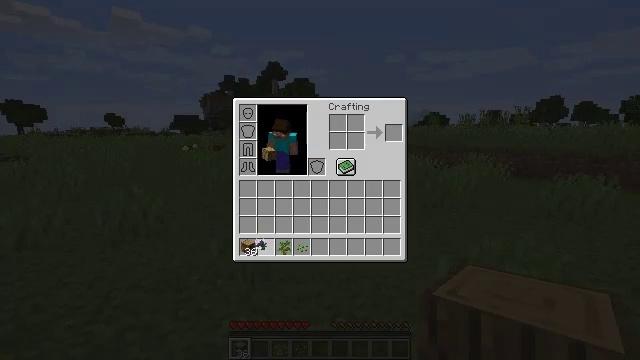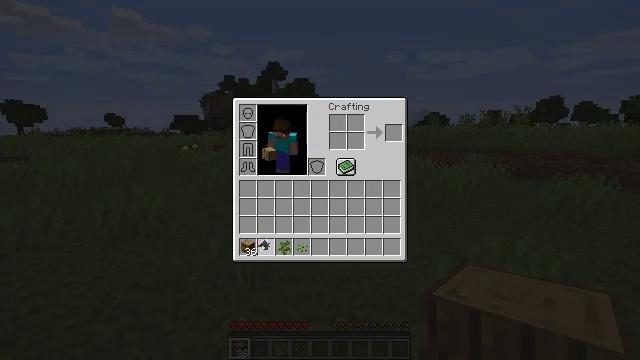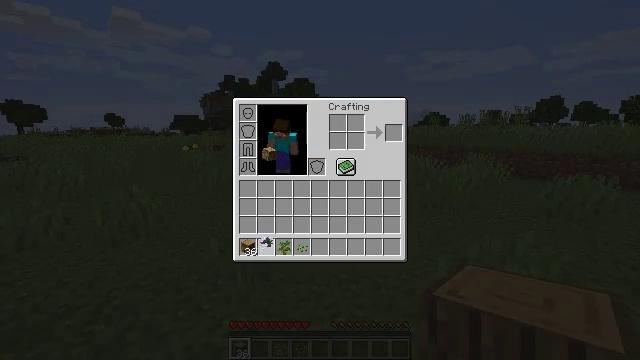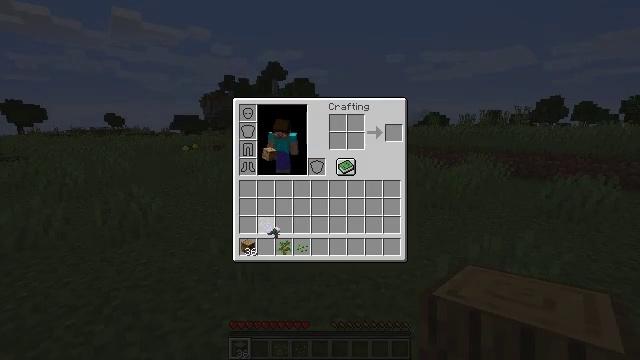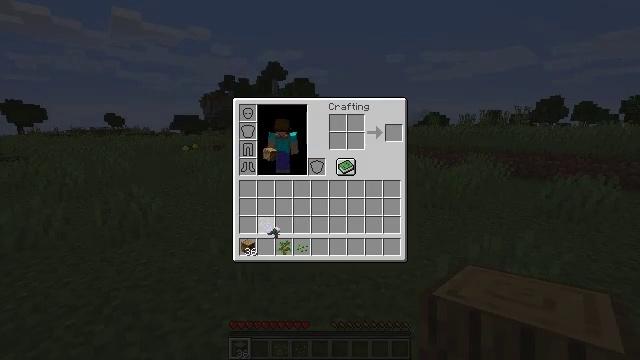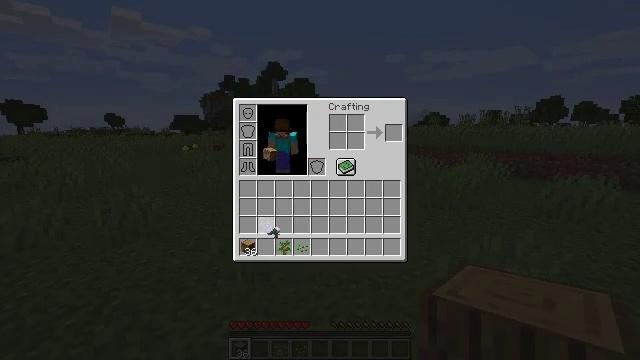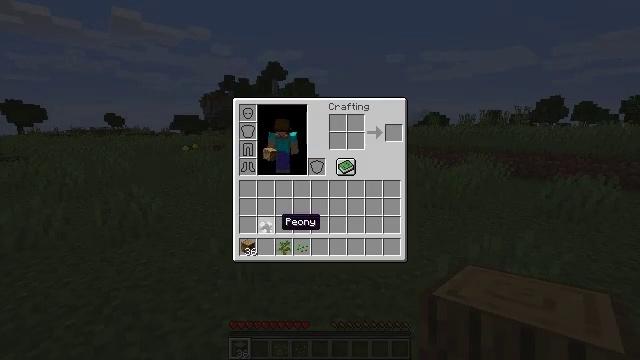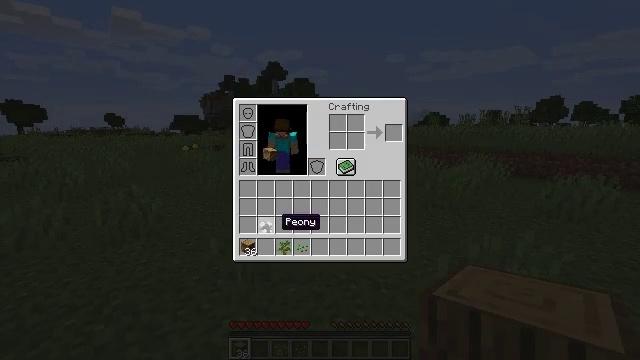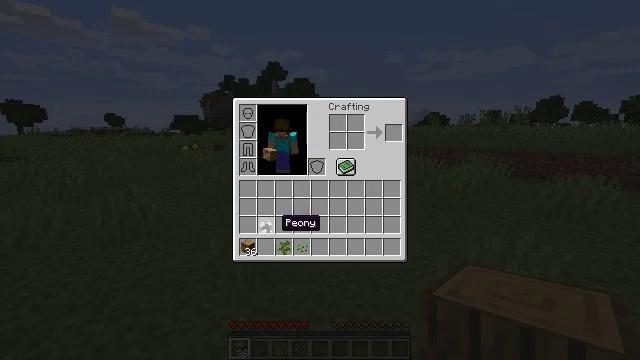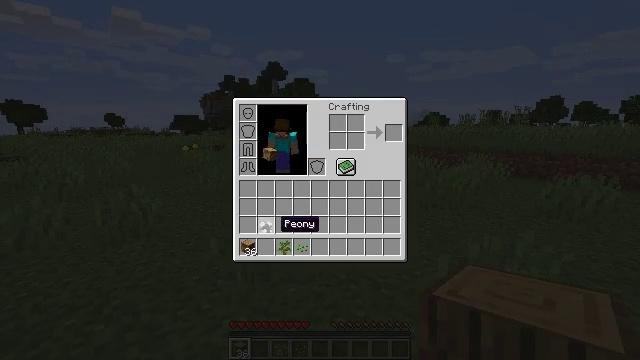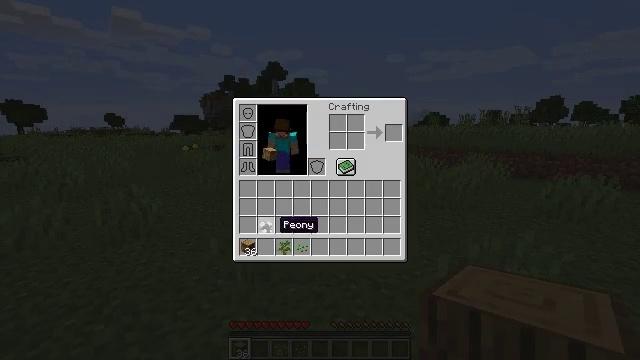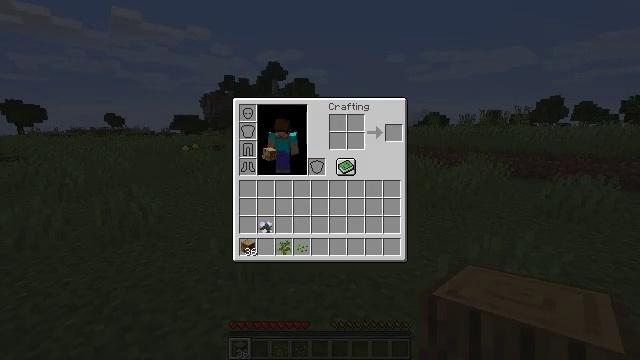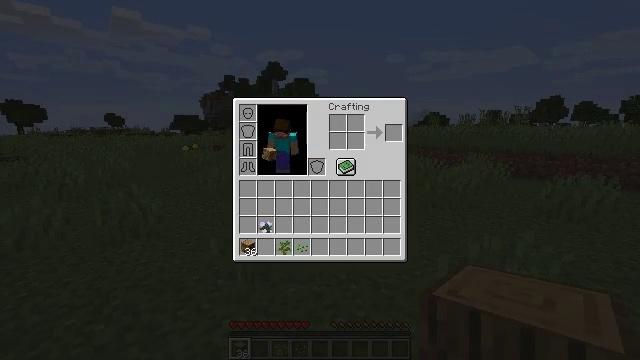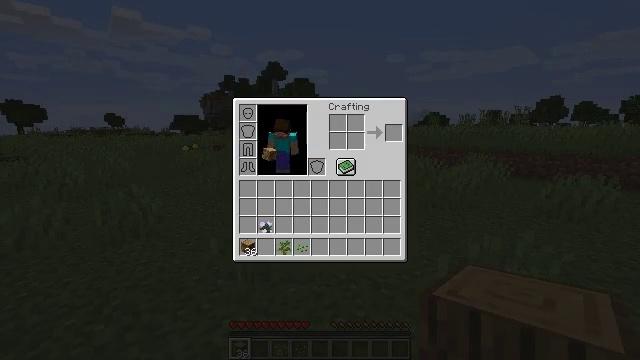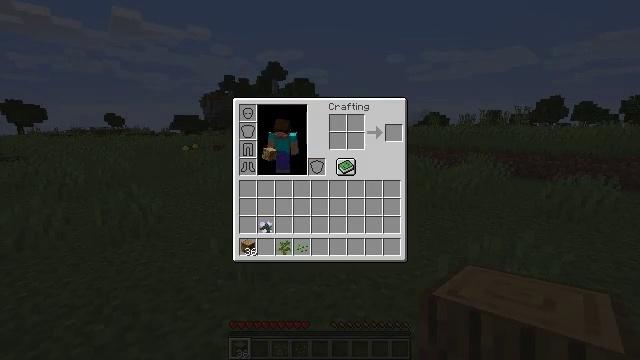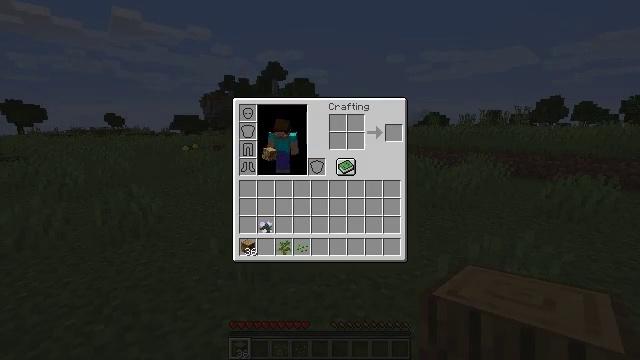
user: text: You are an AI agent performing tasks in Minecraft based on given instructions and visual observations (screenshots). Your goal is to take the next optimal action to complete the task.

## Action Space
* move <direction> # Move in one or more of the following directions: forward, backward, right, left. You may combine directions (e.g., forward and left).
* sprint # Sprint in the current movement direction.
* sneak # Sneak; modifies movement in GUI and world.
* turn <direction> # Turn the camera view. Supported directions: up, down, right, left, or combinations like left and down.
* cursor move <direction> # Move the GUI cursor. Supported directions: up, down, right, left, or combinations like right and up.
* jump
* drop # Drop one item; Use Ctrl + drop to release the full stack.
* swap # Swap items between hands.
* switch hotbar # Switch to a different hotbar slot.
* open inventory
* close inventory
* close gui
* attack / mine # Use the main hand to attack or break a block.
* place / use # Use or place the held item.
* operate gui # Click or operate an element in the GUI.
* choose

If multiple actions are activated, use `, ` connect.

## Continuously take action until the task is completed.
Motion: motion action
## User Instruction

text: Remove a peony from the inventory.
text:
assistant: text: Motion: no_op
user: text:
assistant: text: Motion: no_op
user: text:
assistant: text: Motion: cursor move up
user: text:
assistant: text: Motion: operate gui
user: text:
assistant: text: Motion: operate gui
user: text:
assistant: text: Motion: no_op
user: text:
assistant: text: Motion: no_op
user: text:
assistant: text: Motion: no_op
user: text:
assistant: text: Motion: no_op
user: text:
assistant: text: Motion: no_op
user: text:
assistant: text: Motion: no_op
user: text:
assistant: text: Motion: no_op
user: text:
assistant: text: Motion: no_op
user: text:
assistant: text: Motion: sneak
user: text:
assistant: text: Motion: sneak
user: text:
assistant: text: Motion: sneak
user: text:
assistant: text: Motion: sneak
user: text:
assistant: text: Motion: no_op
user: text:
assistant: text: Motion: no_op
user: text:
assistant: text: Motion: close inventory
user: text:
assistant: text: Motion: turn right, close inventory
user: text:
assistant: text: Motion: turn right, close inventory
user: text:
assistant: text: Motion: turn right
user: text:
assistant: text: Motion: turn right
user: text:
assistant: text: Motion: turn right and up
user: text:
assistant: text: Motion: turn right
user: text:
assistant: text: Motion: no_op
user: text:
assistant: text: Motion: open inventory
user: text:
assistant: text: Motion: open inventory
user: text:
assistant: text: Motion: cursor move left, open inventory